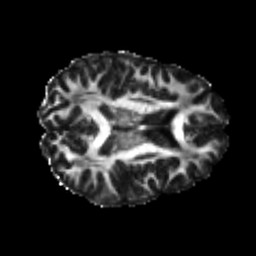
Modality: FA
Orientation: axial
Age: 19
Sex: male
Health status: healthy
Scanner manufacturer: philips
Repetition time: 7.386 s
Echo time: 0.08599 s